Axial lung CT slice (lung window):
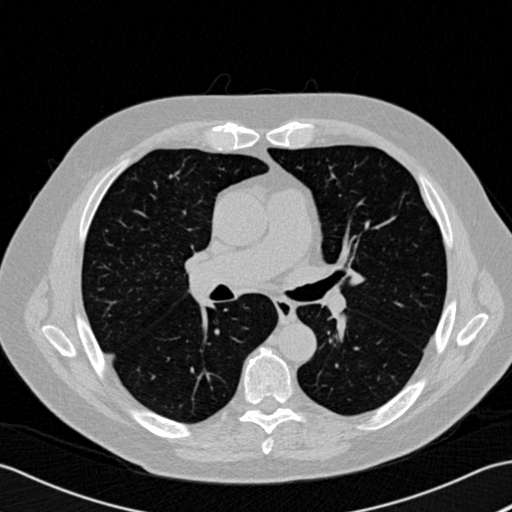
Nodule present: no